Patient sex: F
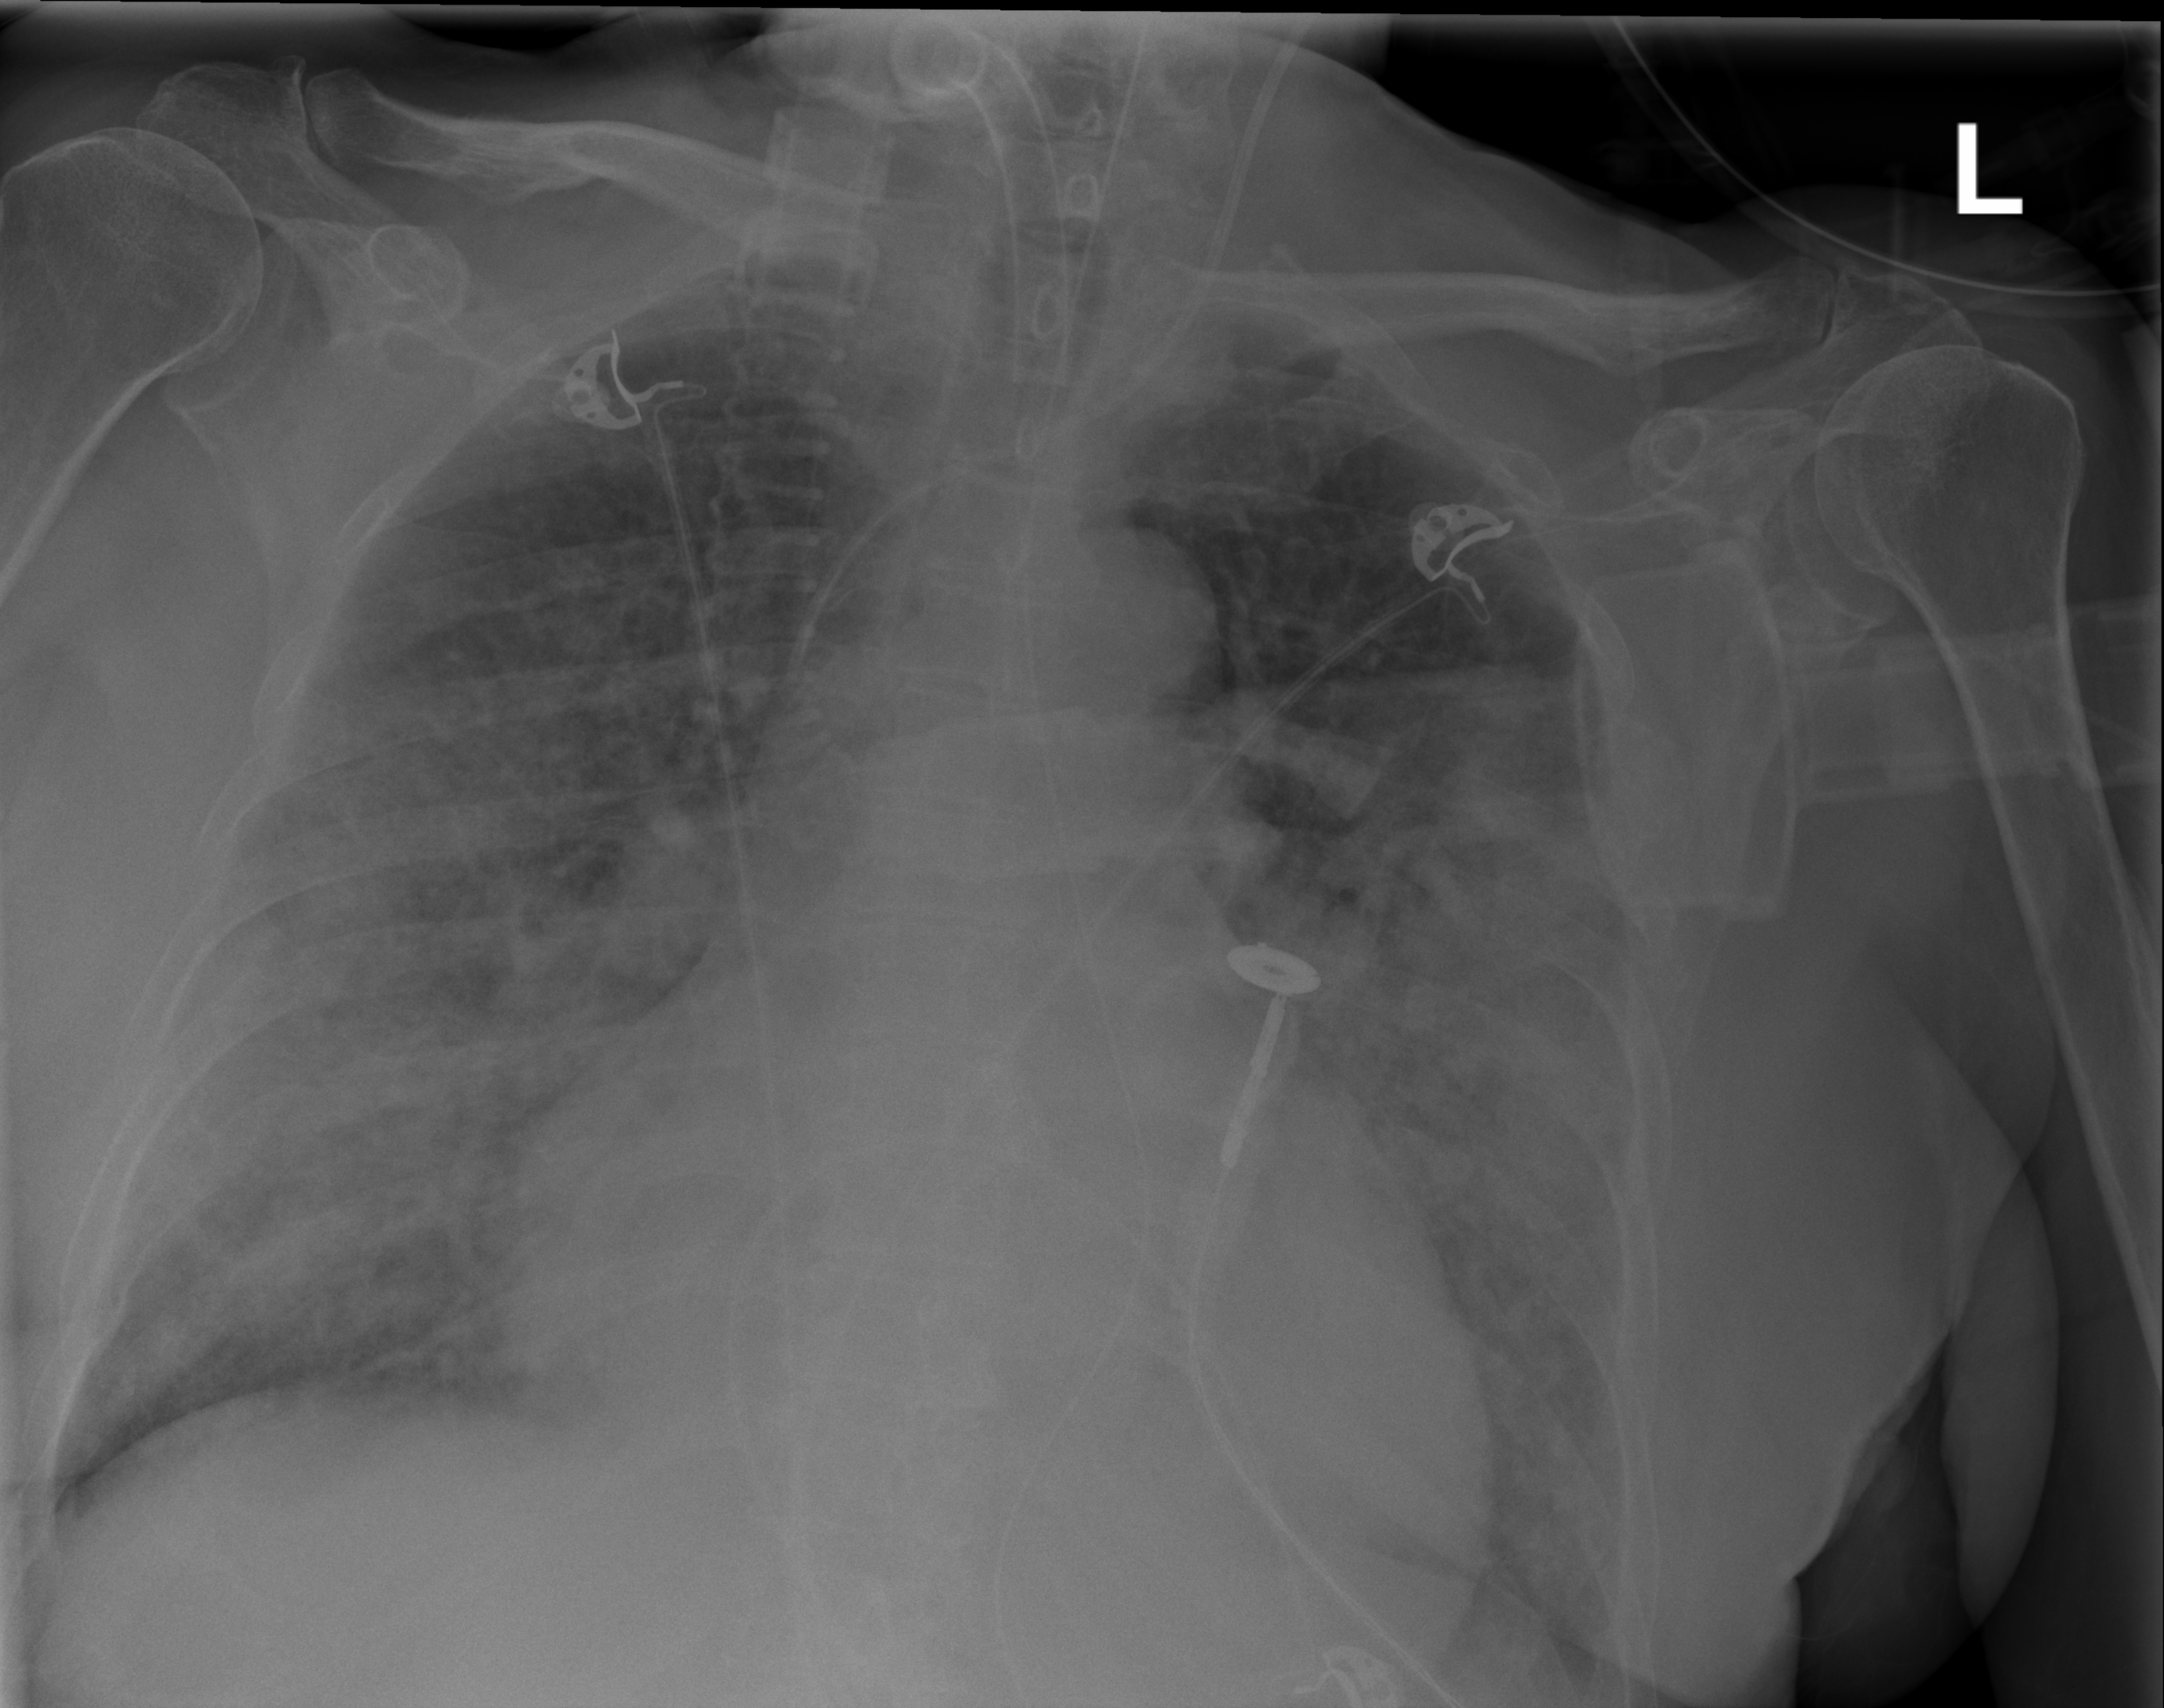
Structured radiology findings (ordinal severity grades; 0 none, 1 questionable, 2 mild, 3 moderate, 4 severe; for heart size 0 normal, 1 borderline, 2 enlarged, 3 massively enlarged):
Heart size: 2
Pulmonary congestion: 2
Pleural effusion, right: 1
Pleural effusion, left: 1
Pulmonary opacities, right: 3
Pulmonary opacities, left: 3
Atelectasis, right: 2
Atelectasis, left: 2